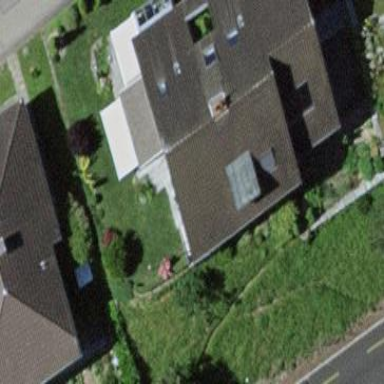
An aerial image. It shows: Detached building.